【题型】填空题　【知识点】解析几何　【难度】easy
已知点 $A(-2,-3)$，在 $y$ 轴和直线 $y=x$ 上各取一点 $B$、$C$，则 $\triangle ABC$ 的周长最小值为\underline{\qquad\qquad}.
【解答】
【答案】 $\sqrt{26}$

【分析】 作出图形，数形结合，由两点间距离公式求解即可；

【详解】

 作点 $A$ 关于 $y$ 轴的对称点 $A_1(2,-3)$，和关于直线 $y=x$ 的对称点 $A_2(-3,-2)$，

连接 $A_1A_2$ 交 $y$ 轴于点 $B$，交直线 $y=x$ 于点 $C$，

此时 $\triangle ABC$ 的周长最小值，最小值为 $|A_1A_2| = \sqrt{(-3-2)^2+(-2+3)^2} = \sqrt{26}$，

故答案为：$\sqrt{26}$.
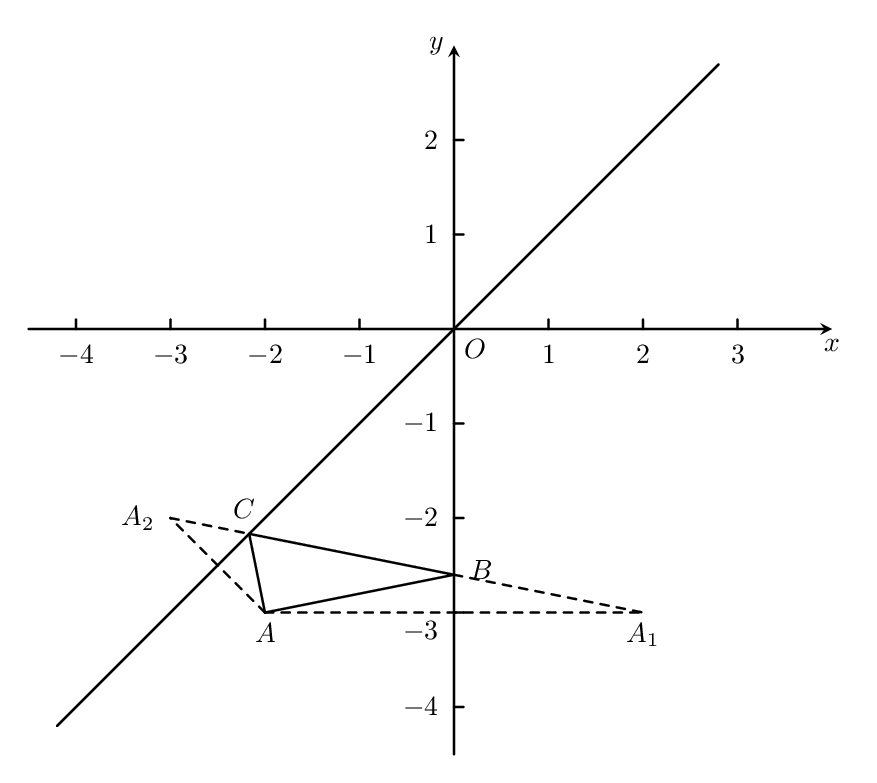